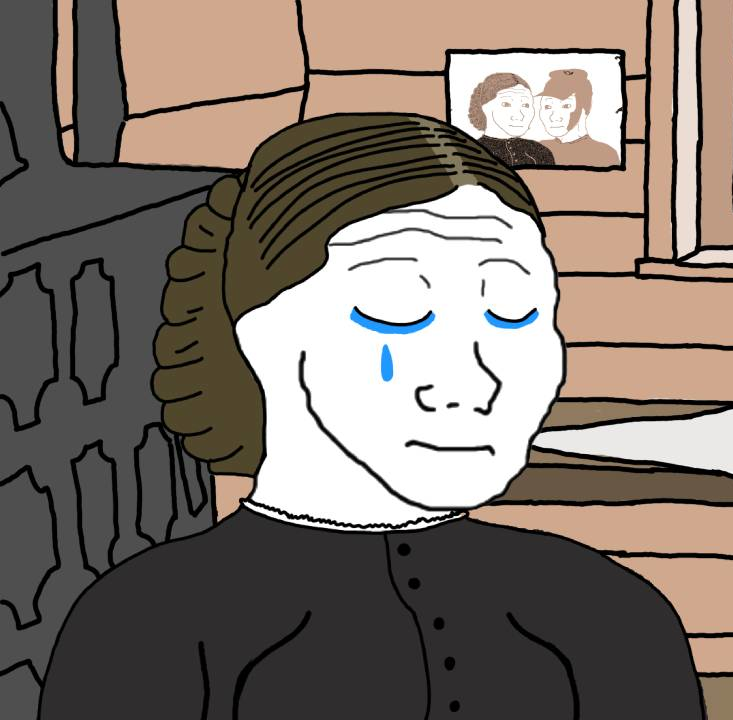
Label: 5_Wojak_with_Background